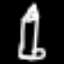
Label: pencil